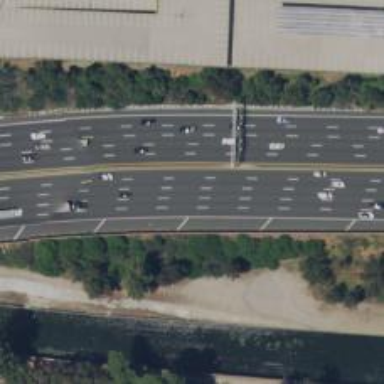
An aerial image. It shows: View of motorway.